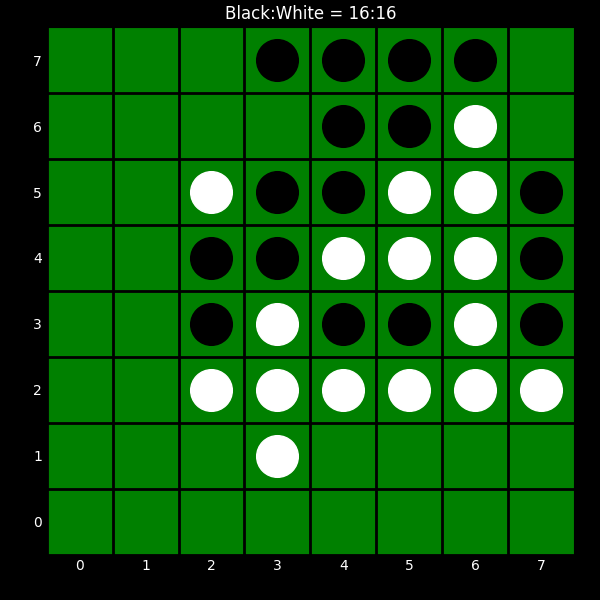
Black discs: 16
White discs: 16